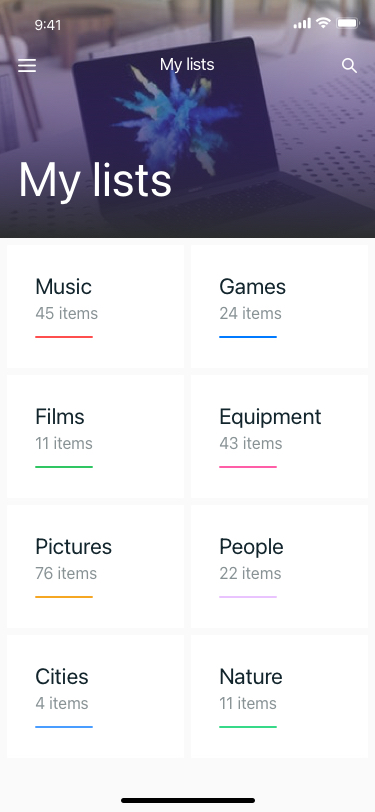
Text in this UI design:
My lists
45 items
Music
11 items
Films
76 items
Pictures
24 items
Games
43 items
Equipment
22 items
People
4 items
Cities
11 items
Nature
My lists